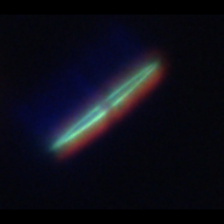
Taxon: Pennate
Group: Diatoms